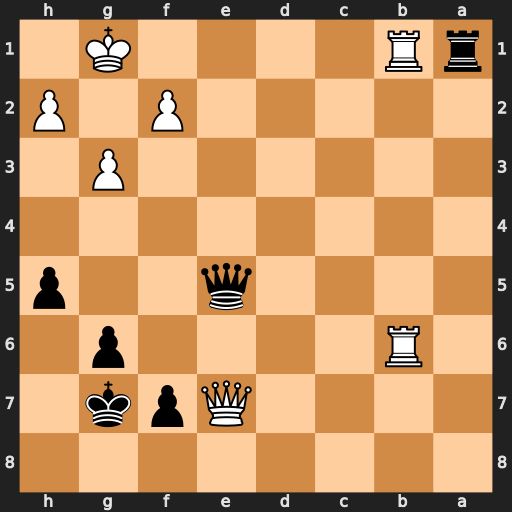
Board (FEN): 8/4Qpk1/1R4p1/4q2p/8/6P1/5P1P/rR4K1
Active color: b
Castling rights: -
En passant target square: -
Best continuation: Rxb1+ Rxb1 Qxe7